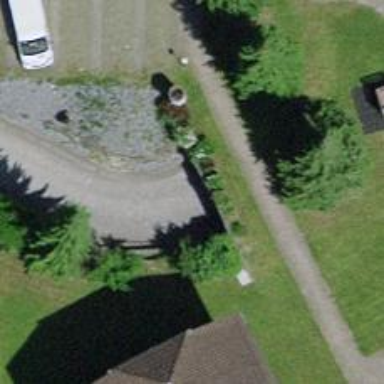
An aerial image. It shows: Parking entrance.